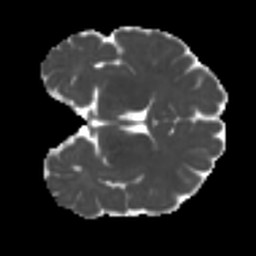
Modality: MD
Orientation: coronal
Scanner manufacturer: siemens
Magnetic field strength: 3 T
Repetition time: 4 s
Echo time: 0.0594 s